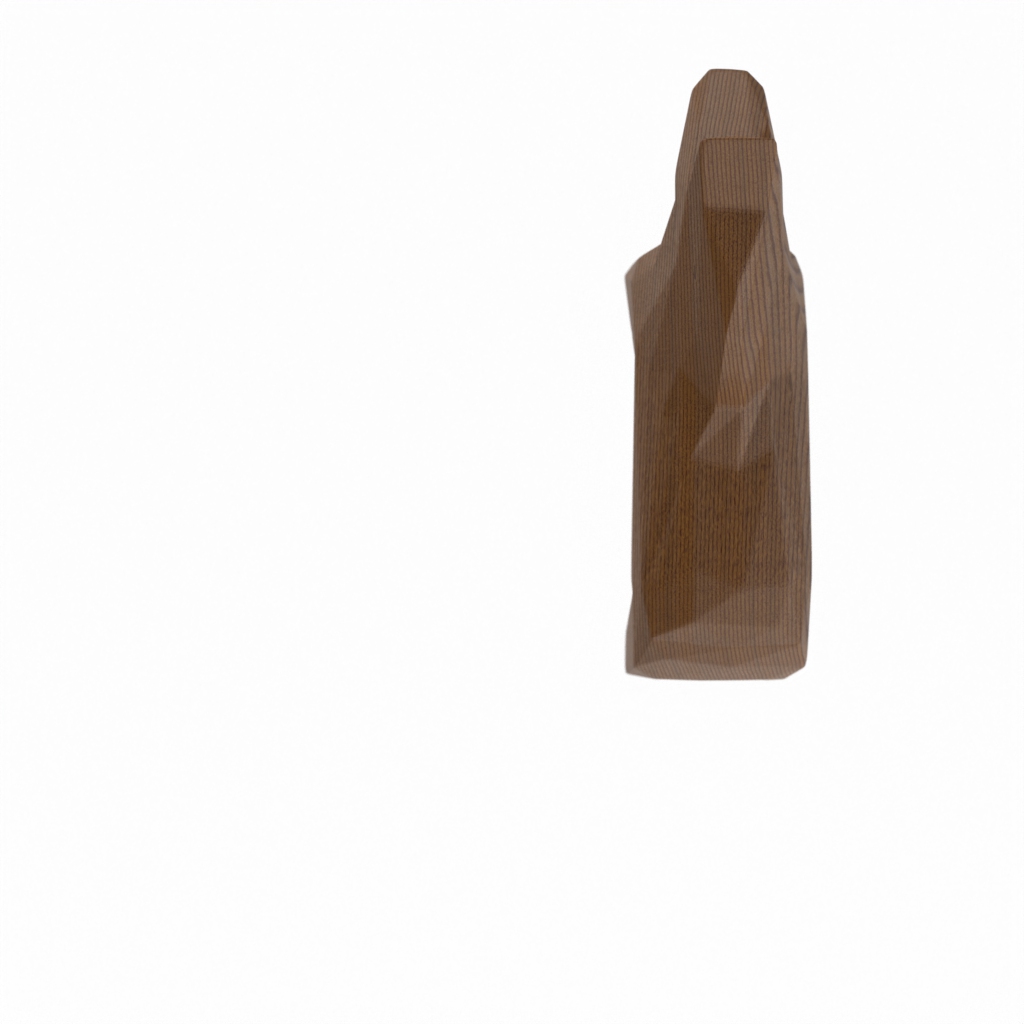
A high quality rendering of a dalahest_oak dalecarlian horse figurine made of varnished dark oak standing on a white surface in an a white studio with artificial white studio lighting,extreme long shot of an aerial view from the top, 150 mm, f 16, white plate, glass